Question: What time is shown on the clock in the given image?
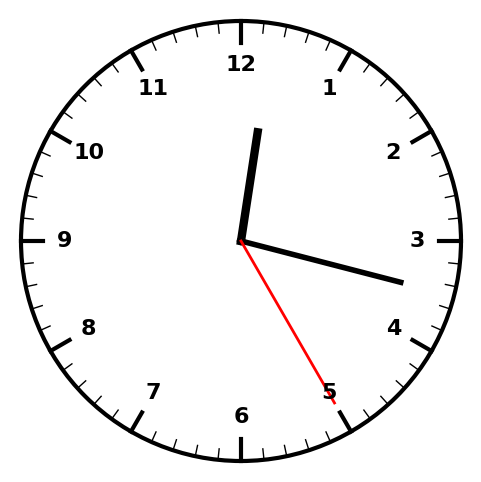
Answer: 12:17:25